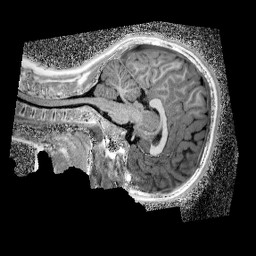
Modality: UNIT1_denoised
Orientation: sagittal
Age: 10
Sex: female
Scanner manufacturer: siemens
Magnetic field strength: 3 T
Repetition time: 4 s
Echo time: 0.00299 s